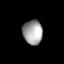
Tissue: lung
Cell type: Smooth muscle cells
Senescence score: 0.5806
Nuclear area (px): 474
Mean DAPI intensity: 159.589